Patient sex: M
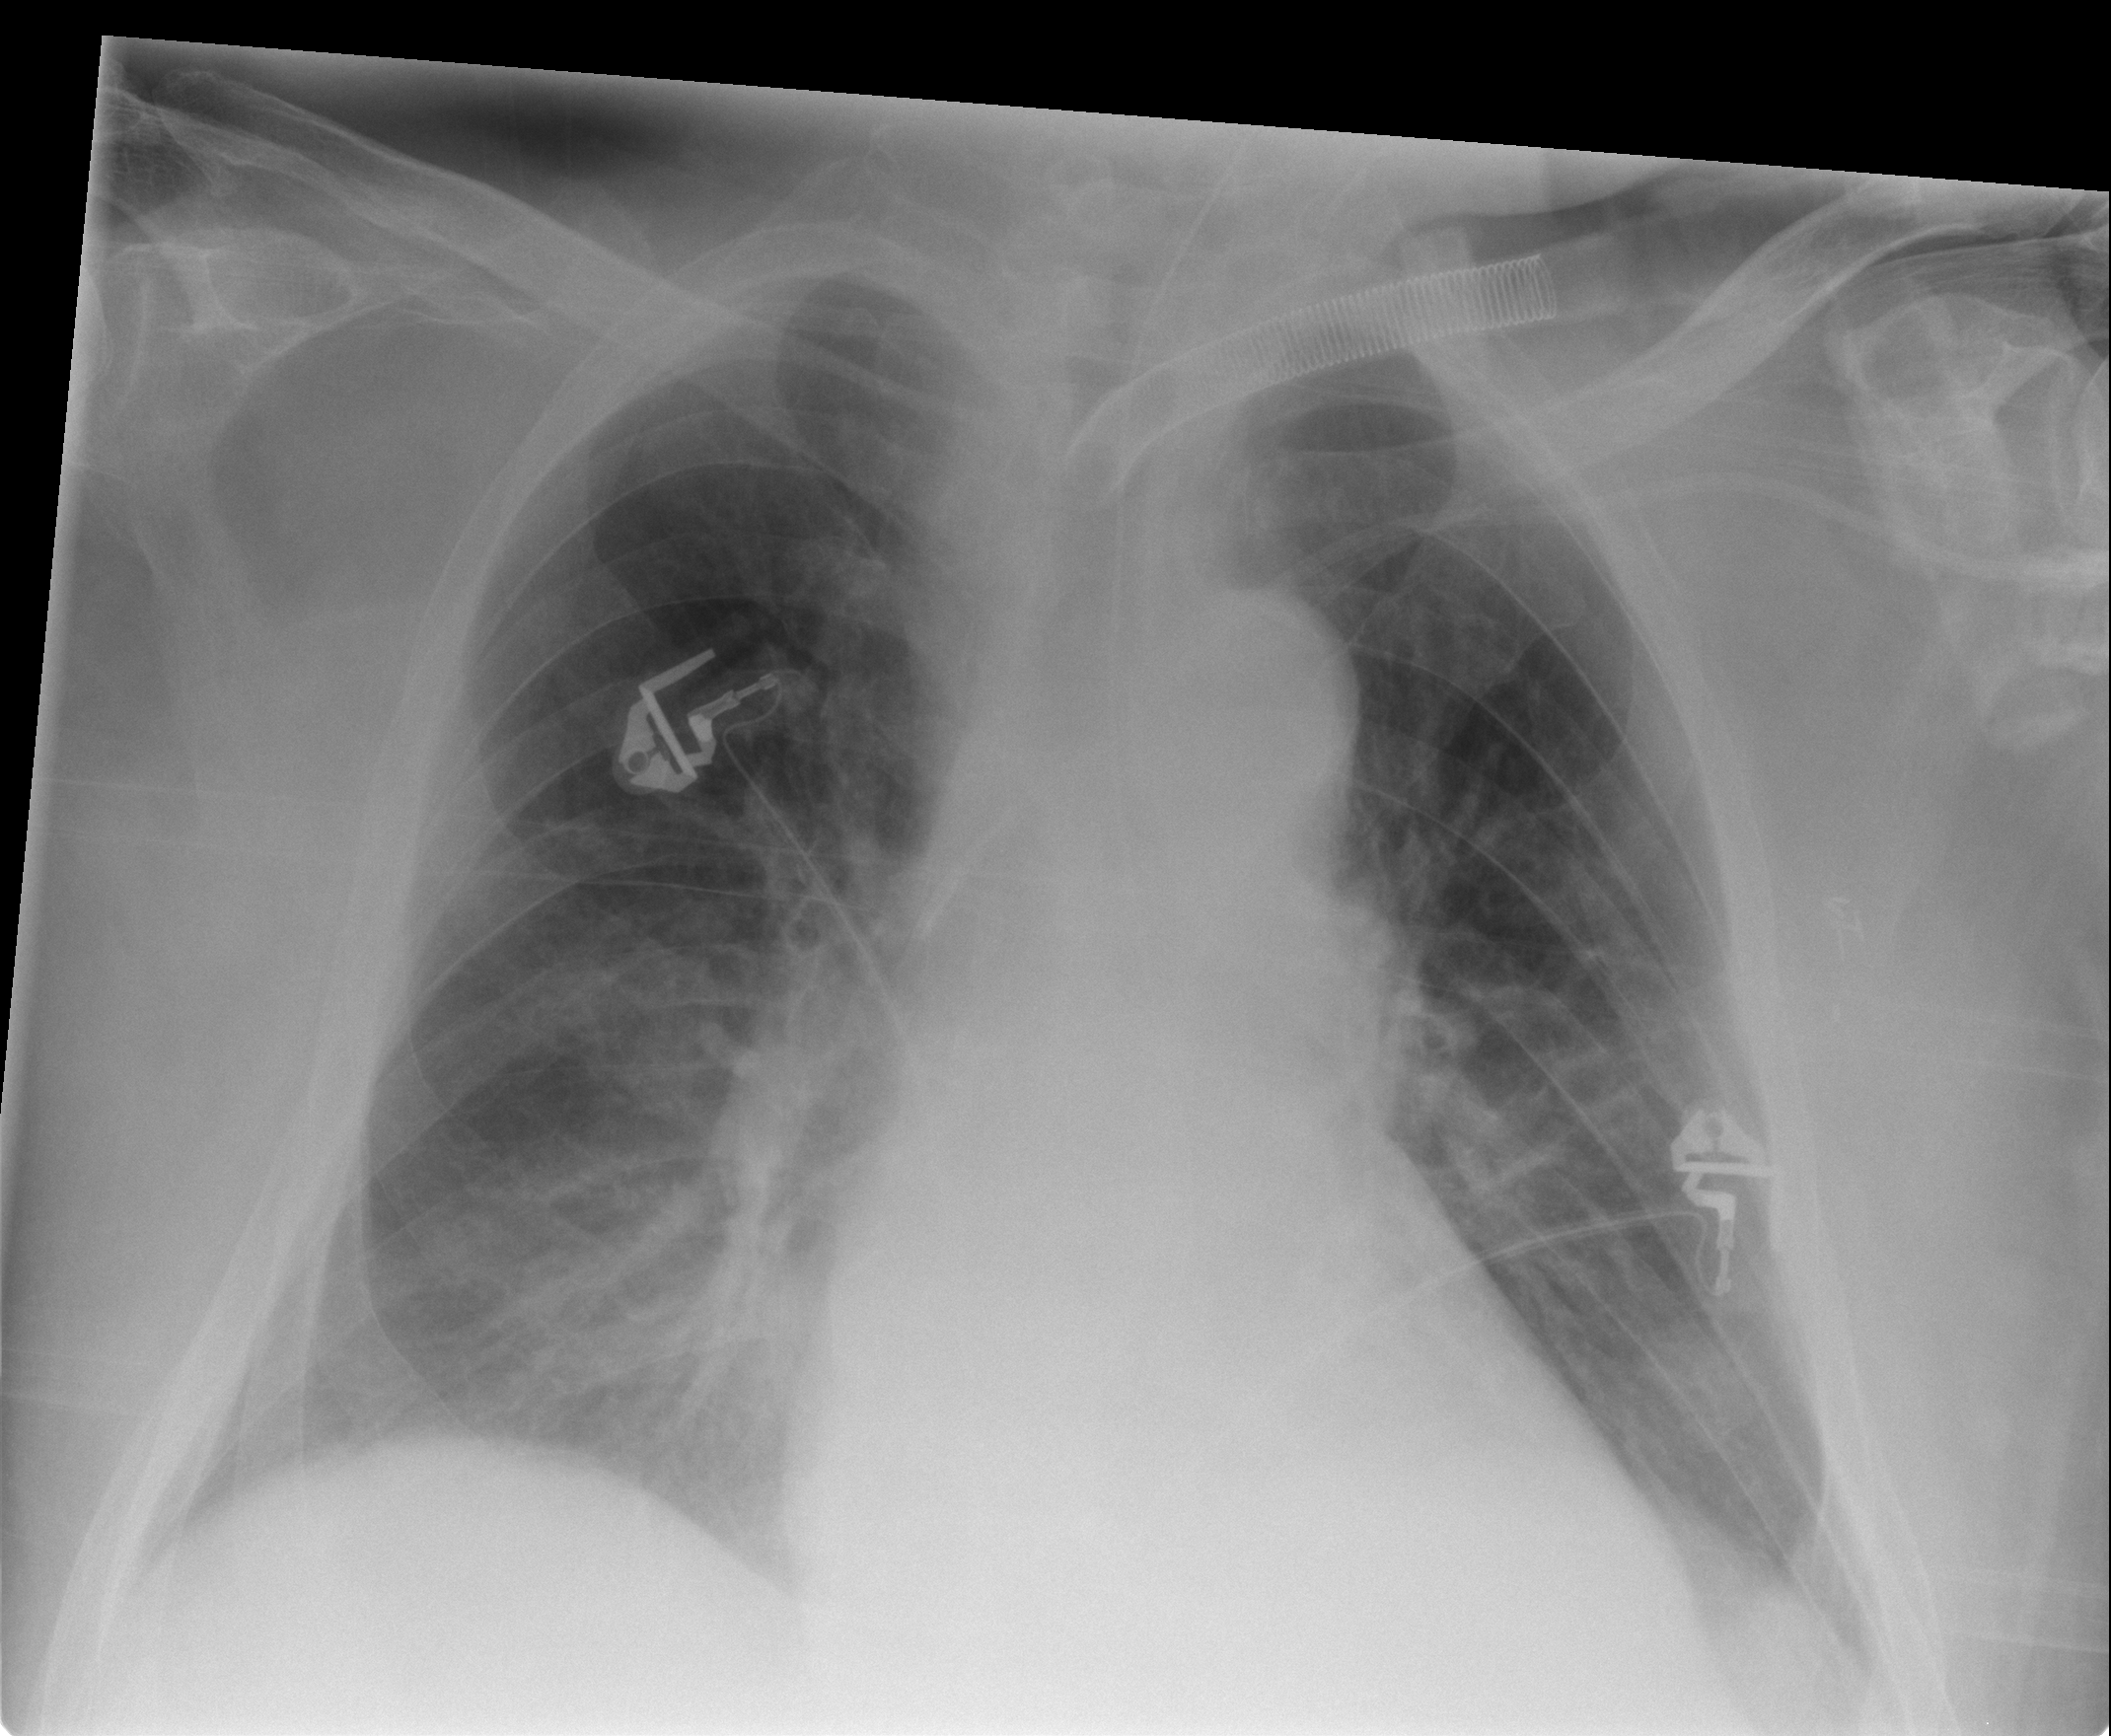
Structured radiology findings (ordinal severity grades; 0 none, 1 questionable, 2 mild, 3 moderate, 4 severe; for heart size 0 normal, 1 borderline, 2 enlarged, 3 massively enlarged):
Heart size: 1
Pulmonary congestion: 1
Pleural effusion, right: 0
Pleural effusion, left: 0
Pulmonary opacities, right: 2
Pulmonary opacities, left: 1
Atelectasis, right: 1
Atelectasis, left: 2